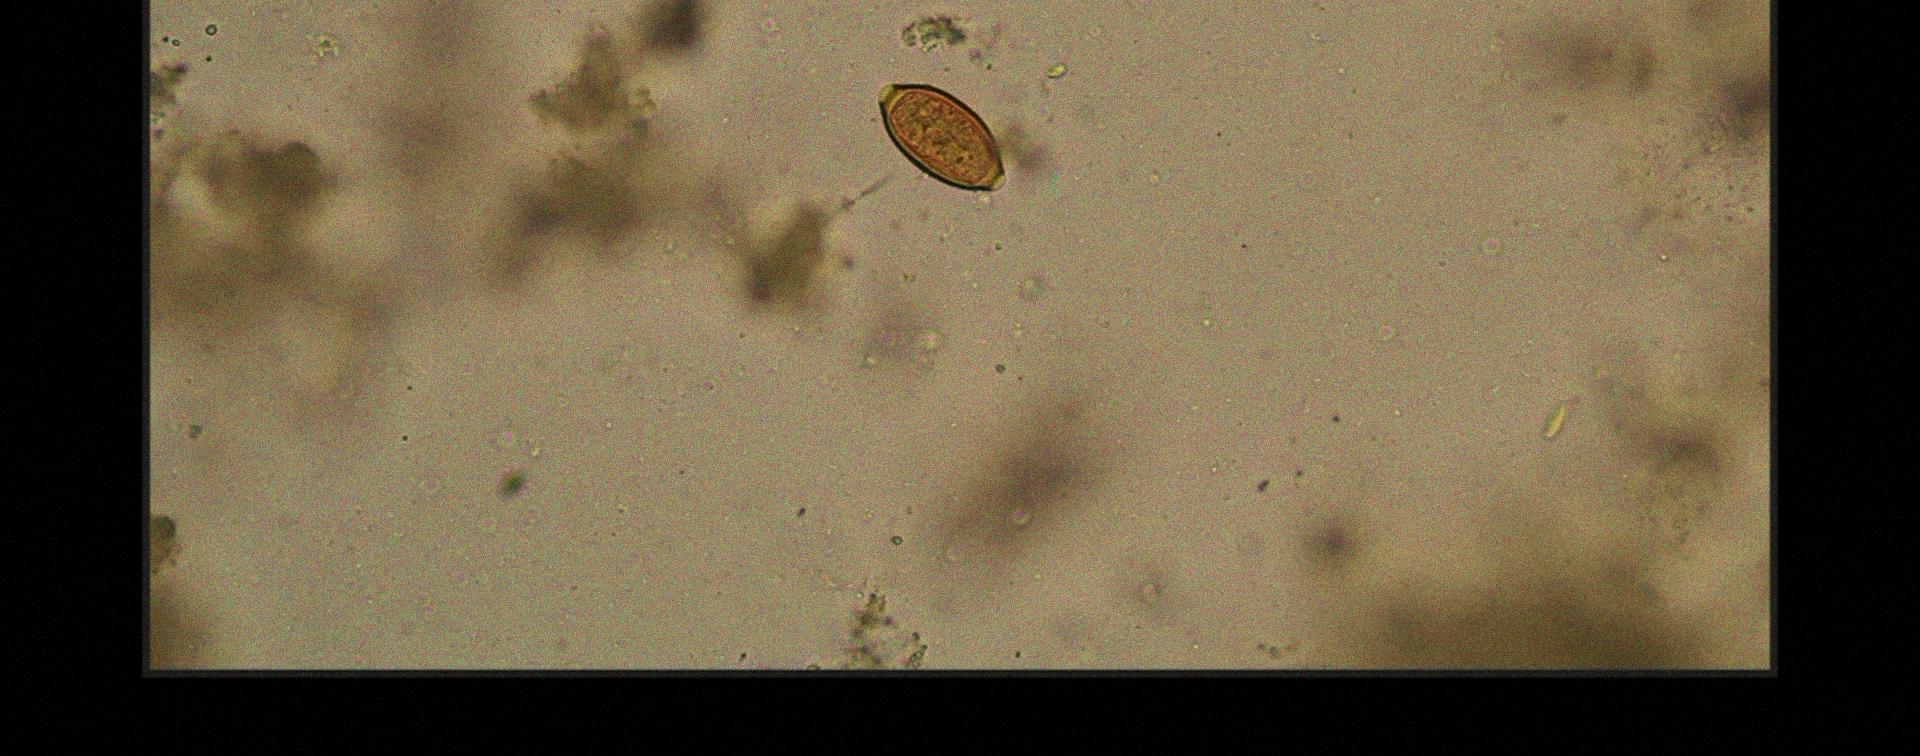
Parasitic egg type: Trichuris trichiura